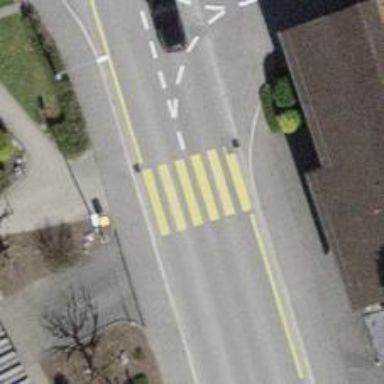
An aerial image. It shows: Zebra crossing on the road.